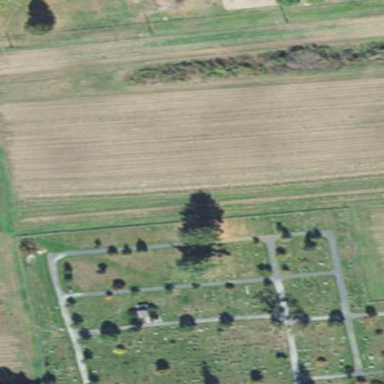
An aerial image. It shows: Cemetery.